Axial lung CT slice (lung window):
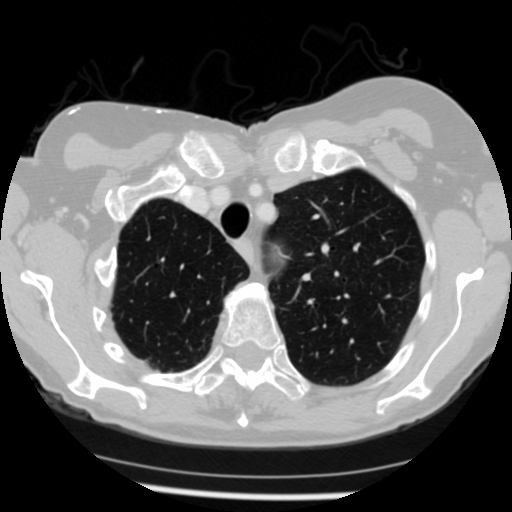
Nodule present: no